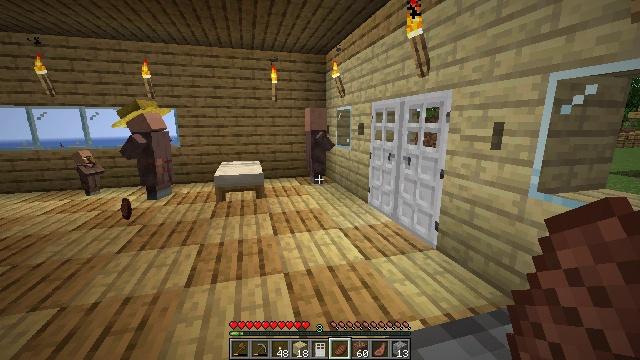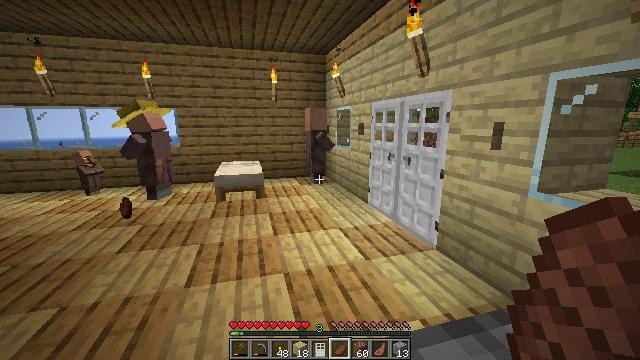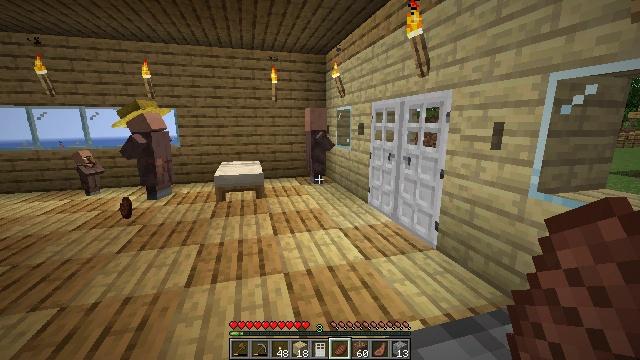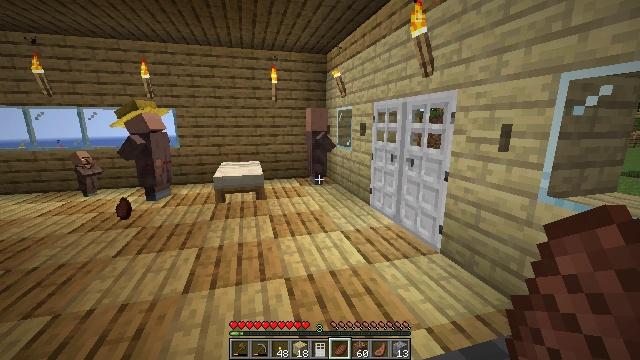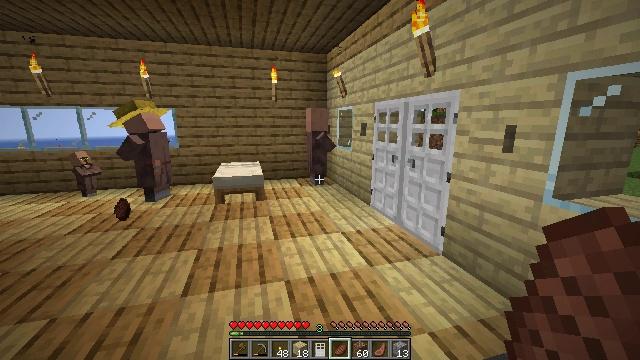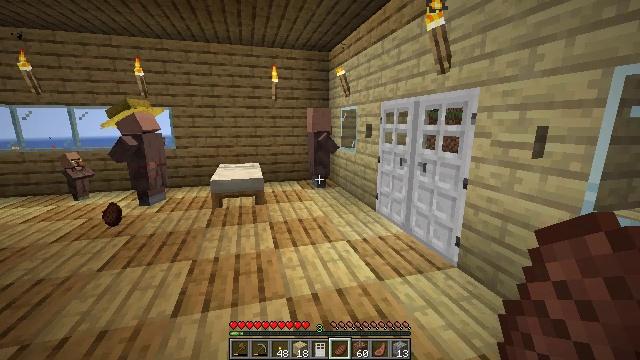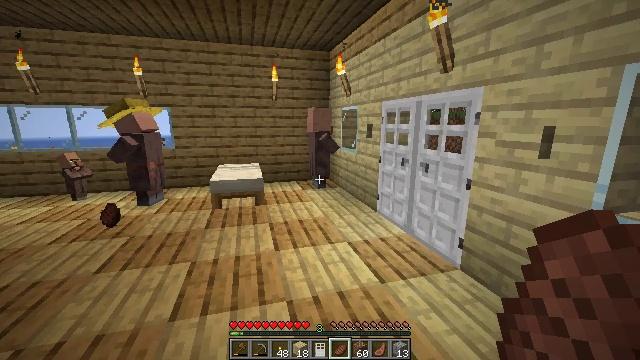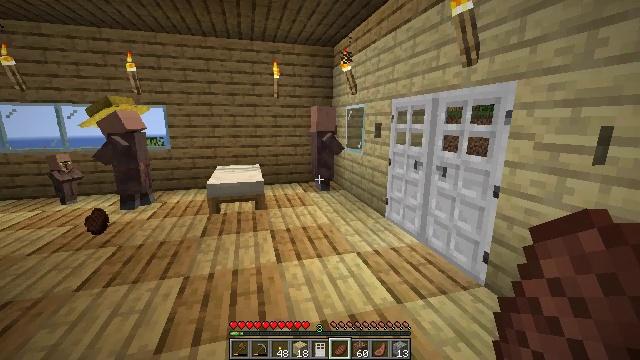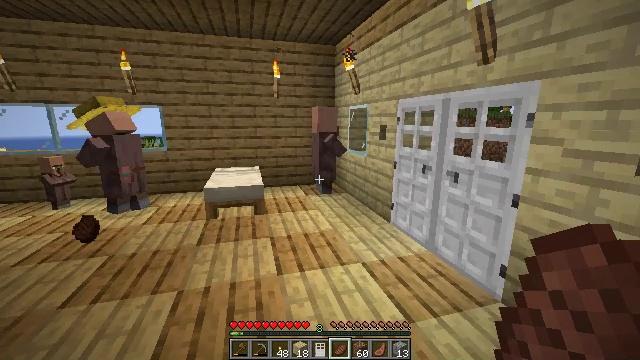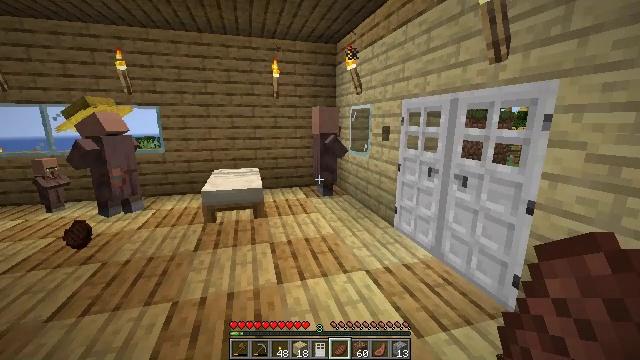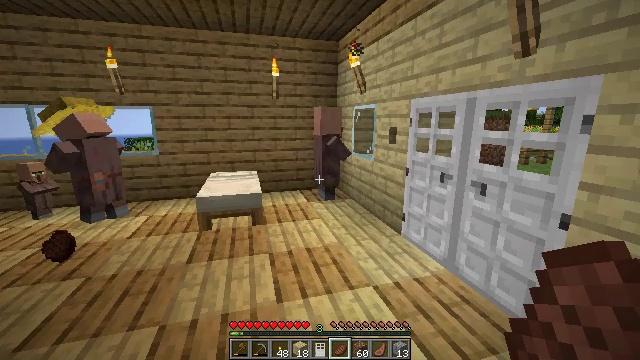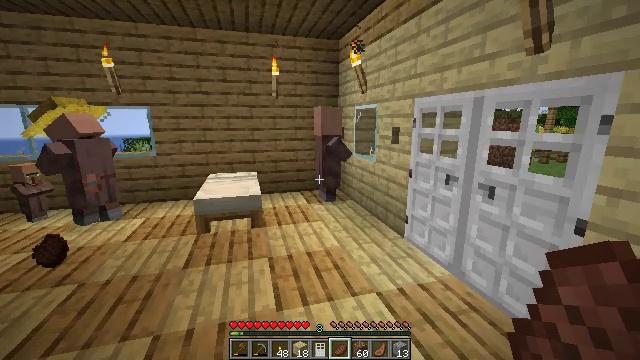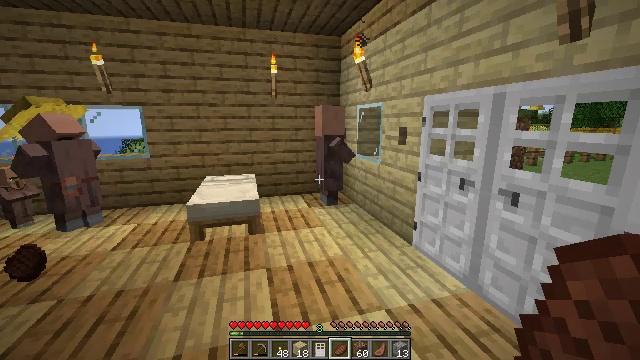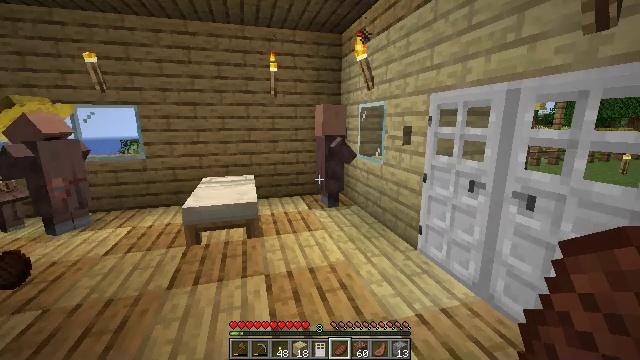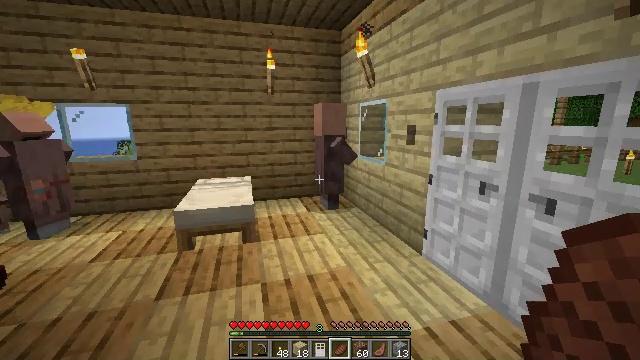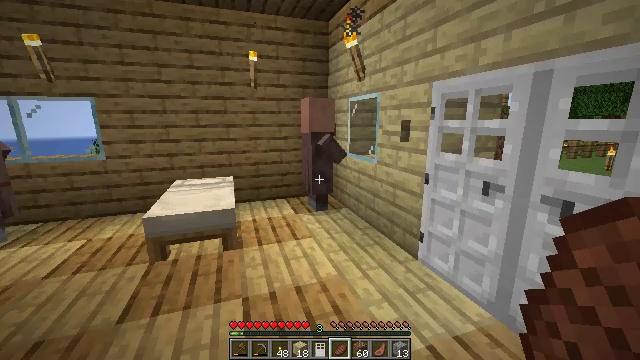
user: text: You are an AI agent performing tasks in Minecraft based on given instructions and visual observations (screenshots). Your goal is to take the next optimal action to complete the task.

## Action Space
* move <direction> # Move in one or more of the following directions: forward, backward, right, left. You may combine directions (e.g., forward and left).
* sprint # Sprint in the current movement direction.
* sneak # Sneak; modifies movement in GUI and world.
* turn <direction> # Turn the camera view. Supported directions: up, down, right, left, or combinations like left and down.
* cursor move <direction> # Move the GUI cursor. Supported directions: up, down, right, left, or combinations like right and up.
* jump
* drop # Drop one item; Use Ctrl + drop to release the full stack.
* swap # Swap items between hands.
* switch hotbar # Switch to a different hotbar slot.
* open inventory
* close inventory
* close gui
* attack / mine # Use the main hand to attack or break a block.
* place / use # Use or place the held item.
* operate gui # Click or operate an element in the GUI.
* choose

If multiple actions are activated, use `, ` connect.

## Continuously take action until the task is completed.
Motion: motion action
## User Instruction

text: Remove a cooked beef from the inventory.
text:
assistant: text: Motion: no_op
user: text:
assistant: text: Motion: no_op
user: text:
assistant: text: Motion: move forward
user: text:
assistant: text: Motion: move forward
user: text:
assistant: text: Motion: move forward
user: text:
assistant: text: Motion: move forward
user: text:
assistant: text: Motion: move forward
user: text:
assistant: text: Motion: move forward
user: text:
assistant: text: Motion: move forward
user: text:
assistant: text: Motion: move forward
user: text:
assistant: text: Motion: move forward
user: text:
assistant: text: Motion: move forward
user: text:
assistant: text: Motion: move forward
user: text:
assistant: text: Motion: move forward
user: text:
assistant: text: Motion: turn right
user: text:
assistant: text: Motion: turn right
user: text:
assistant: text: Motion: no_op
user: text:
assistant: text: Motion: turn right
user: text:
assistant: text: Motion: no_op
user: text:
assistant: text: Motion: no_op
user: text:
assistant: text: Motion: no_op
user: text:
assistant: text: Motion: no_op
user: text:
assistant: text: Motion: no_op
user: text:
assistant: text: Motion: no_op
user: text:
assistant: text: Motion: no_op
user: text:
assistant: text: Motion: no_op
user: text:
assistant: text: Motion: no_op
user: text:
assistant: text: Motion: no_op
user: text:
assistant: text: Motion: no_op
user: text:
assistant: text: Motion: no_op